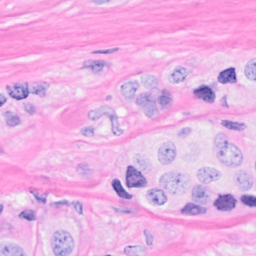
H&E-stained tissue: Breast